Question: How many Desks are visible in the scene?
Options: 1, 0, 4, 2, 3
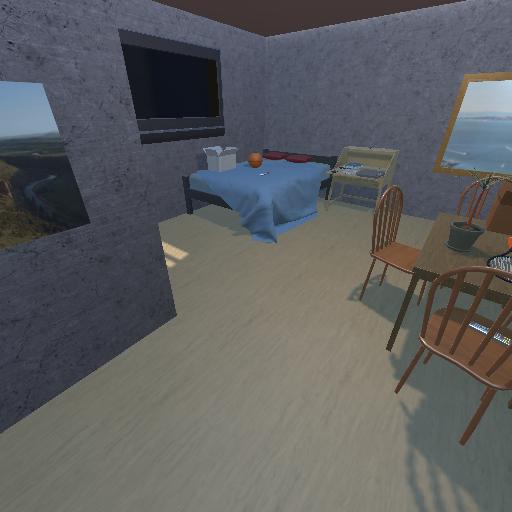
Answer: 1